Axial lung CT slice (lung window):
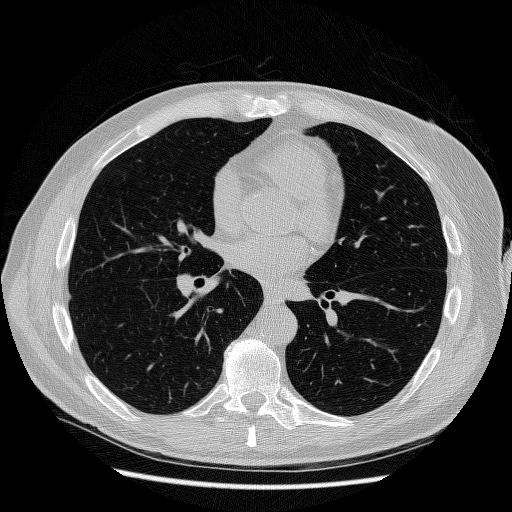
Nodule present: no